Frequency: 75000
Velocity: 0,2325
Power: 47,8
Pulse duration: 0,0000001
Pass count: 1
Magnification: 10
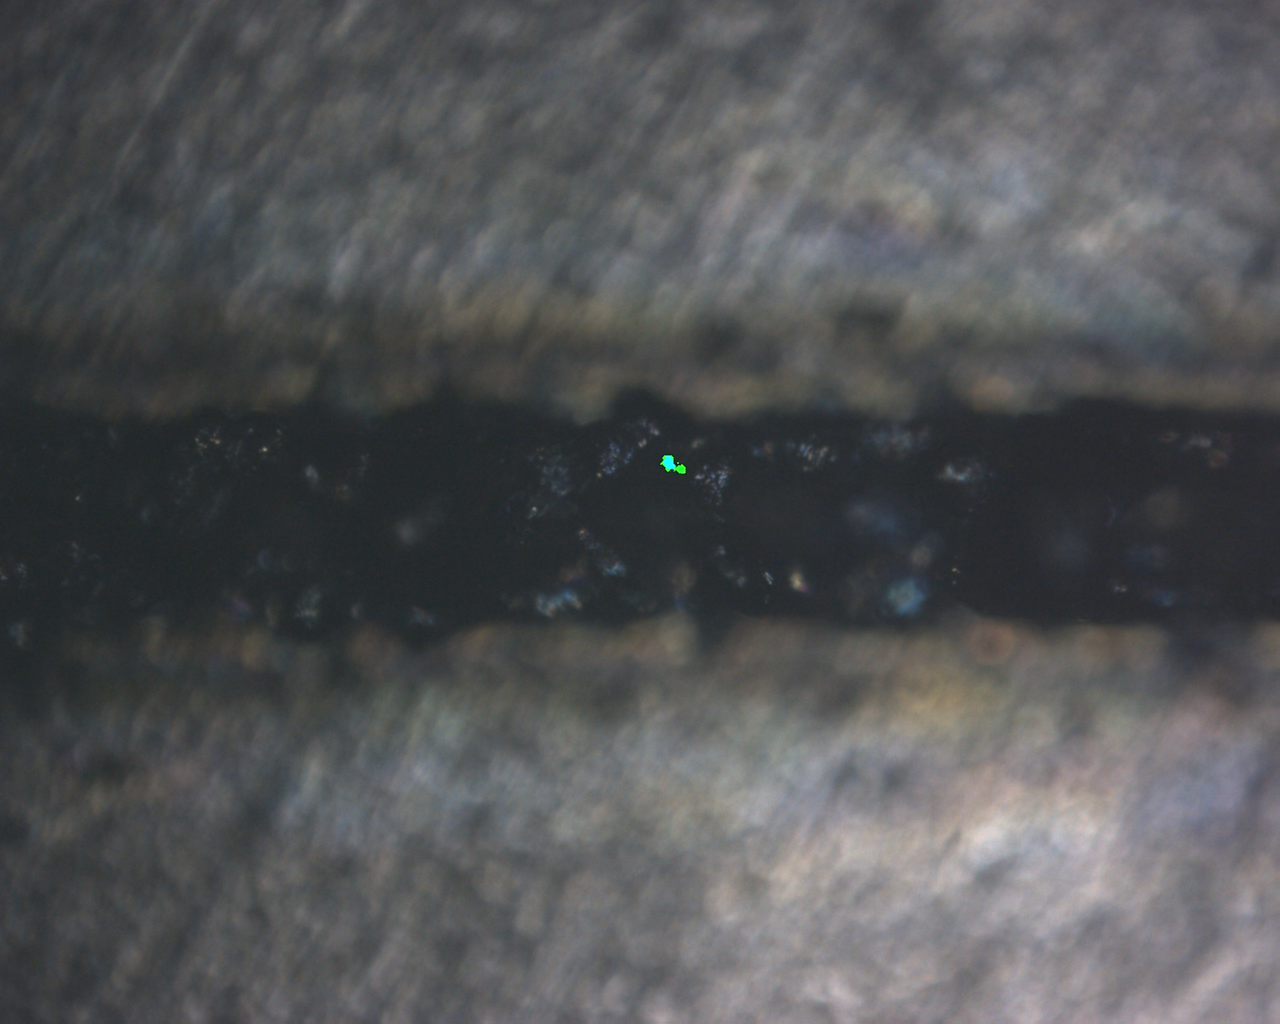
Measured width: 125.441
Other width: 97.696